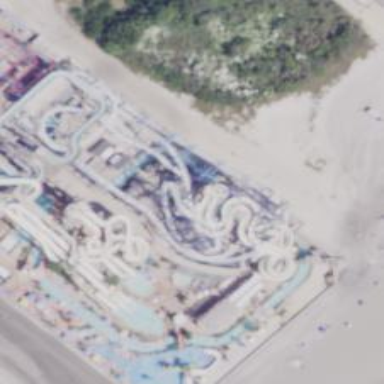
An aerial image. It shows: Water slide attraction.